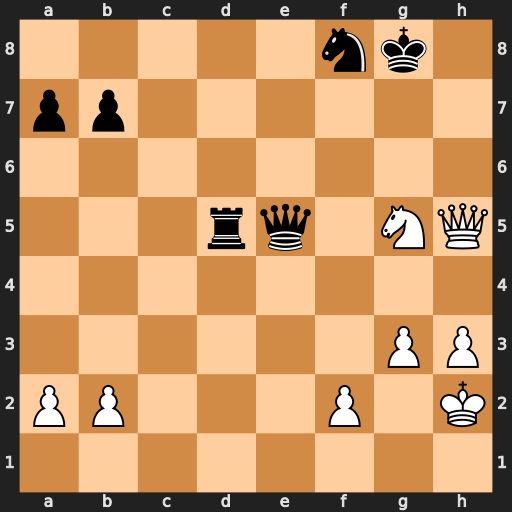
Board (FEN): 5nk1/pp6/8/3rq1NQ/8/6PP/PP3P1K/8
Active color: w
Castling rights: -
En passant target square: -
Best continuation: Qf7+ Kh8 Qxf8#